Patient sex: F
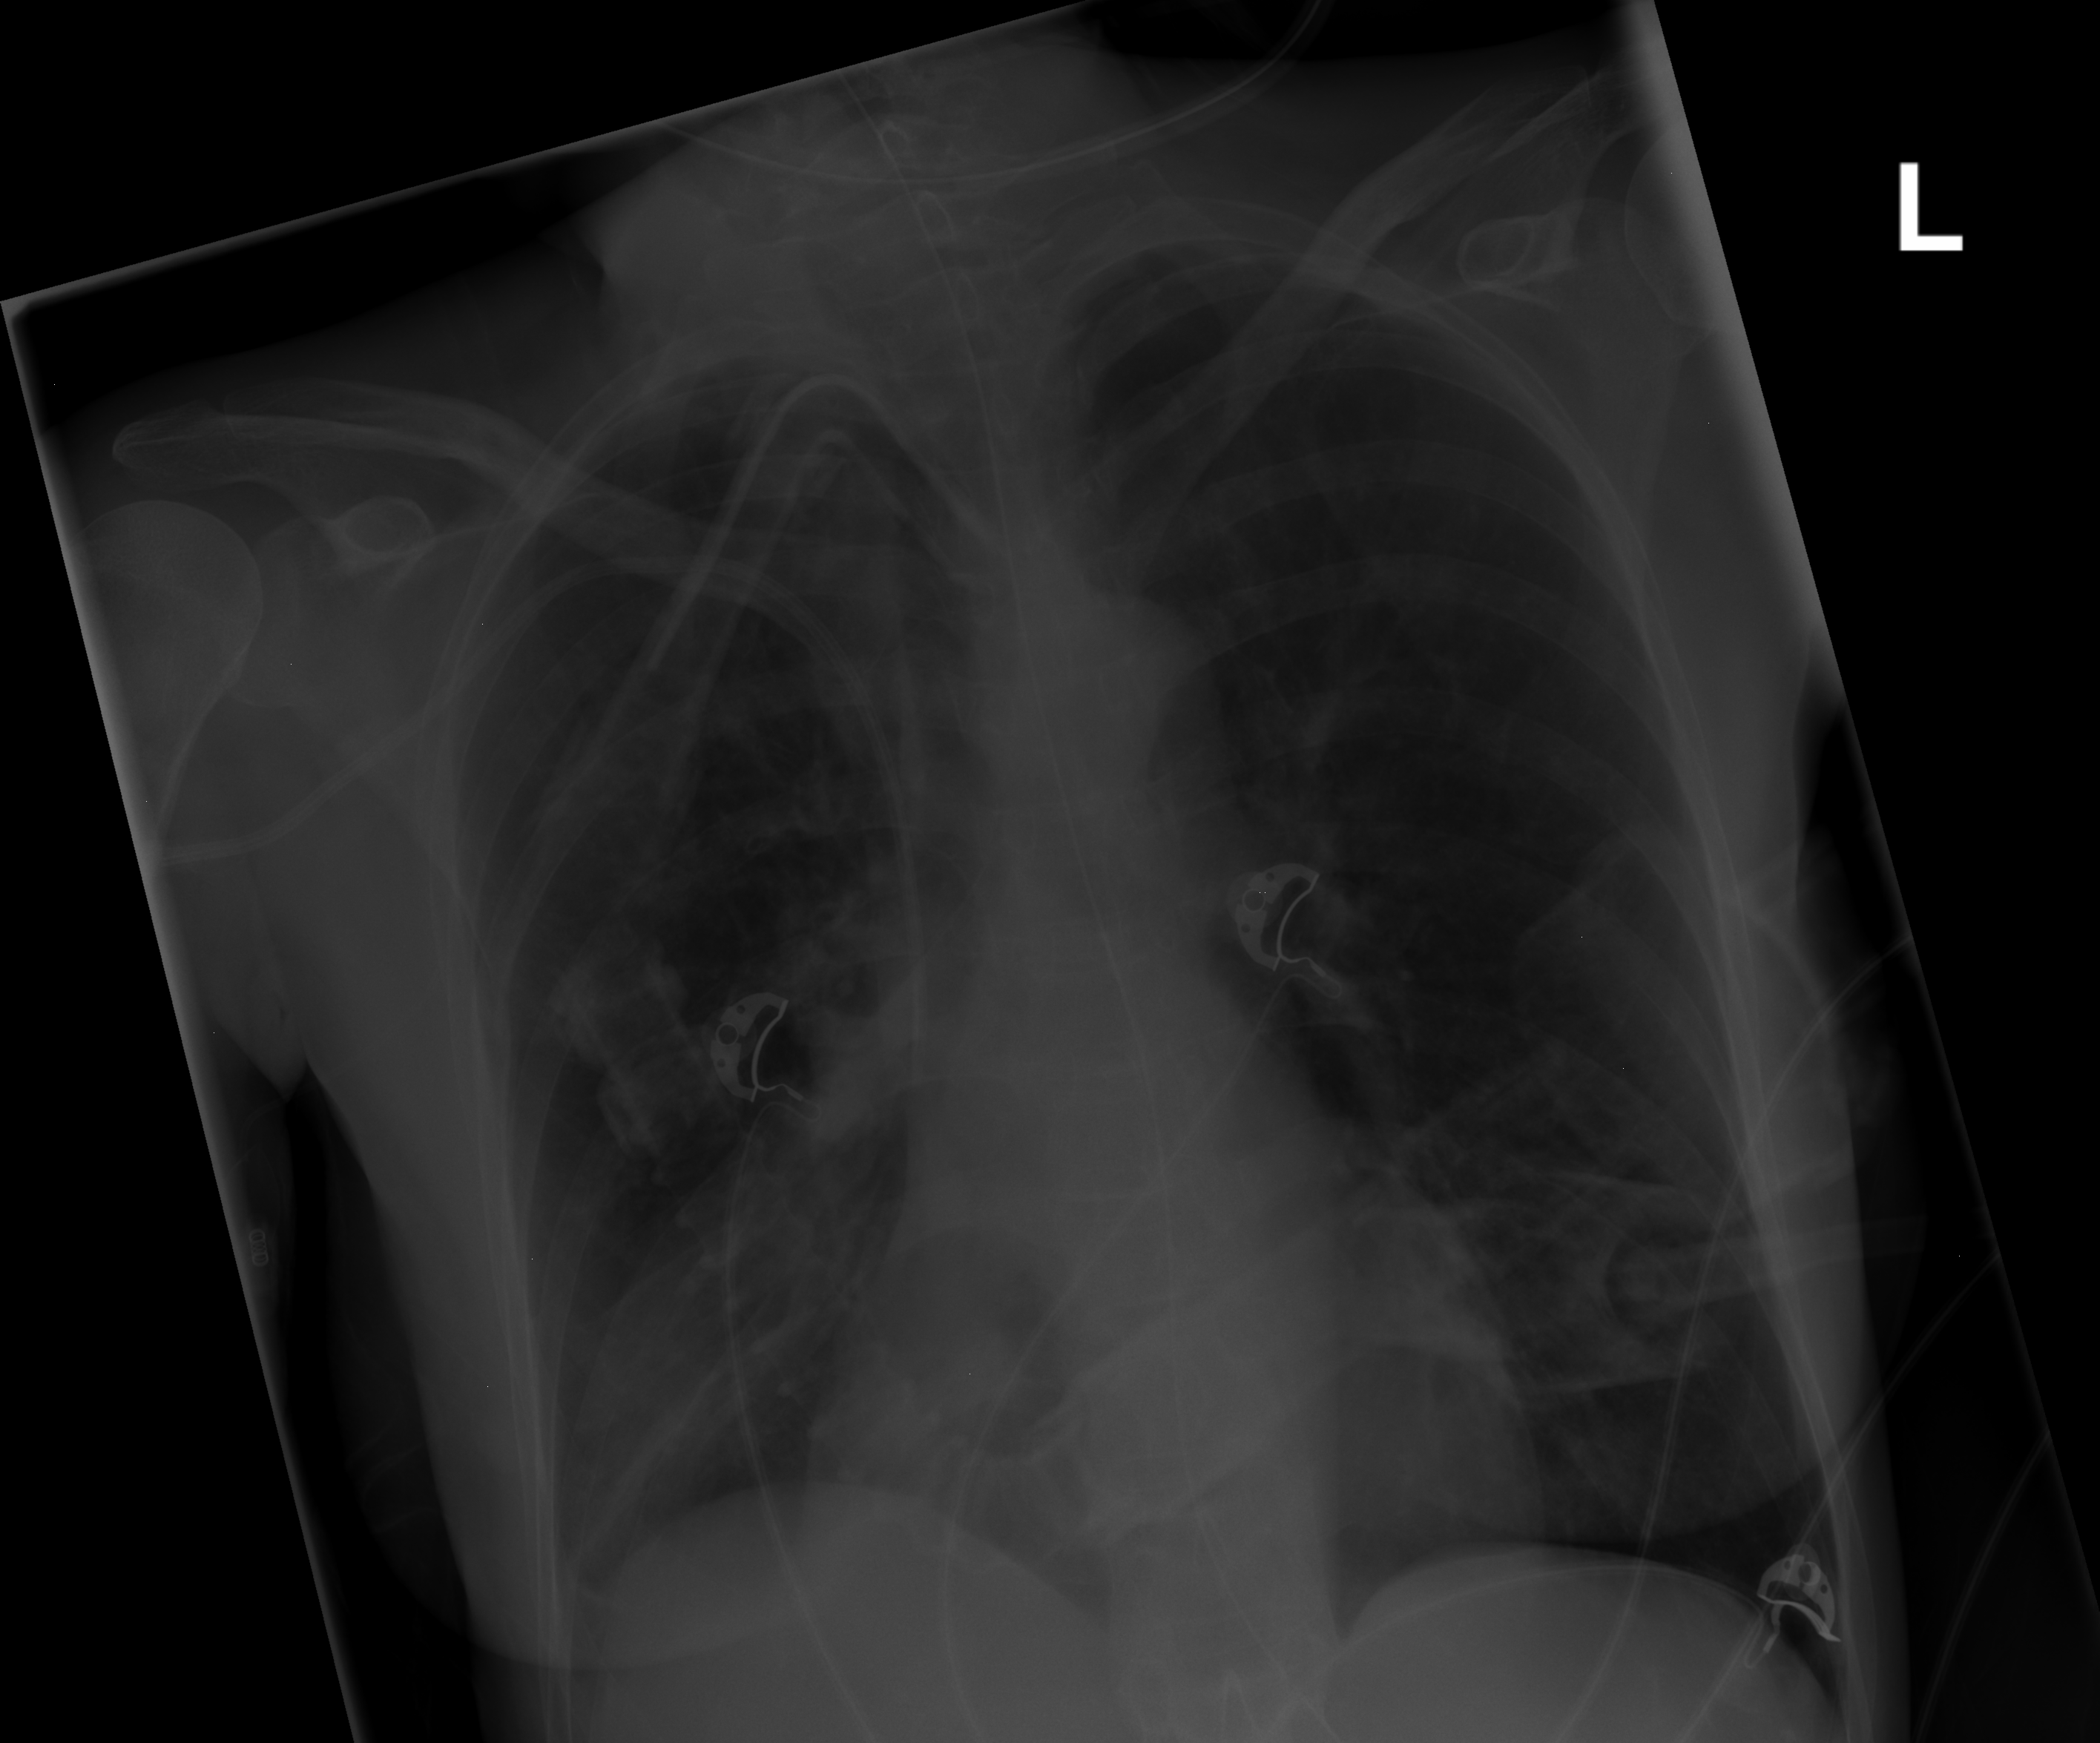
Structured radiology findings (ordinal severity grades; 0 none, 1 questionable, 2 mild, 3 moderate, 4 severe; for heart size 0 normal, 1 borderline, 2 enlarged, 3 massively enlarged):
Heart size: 0
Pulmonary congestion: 0
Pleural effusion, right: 0
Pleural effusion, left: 0
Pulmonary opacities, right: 0
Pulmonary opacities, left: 0
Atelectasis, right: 2
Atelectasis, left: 0